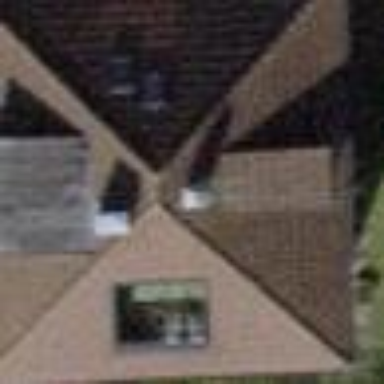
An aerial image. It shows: Building with hipped roof.